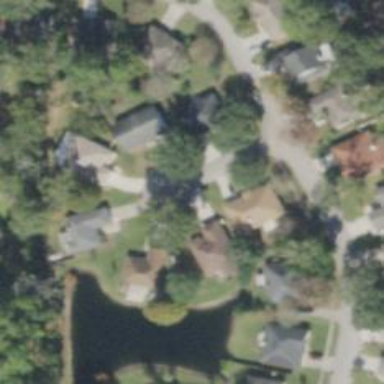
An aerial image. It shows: Residential road.